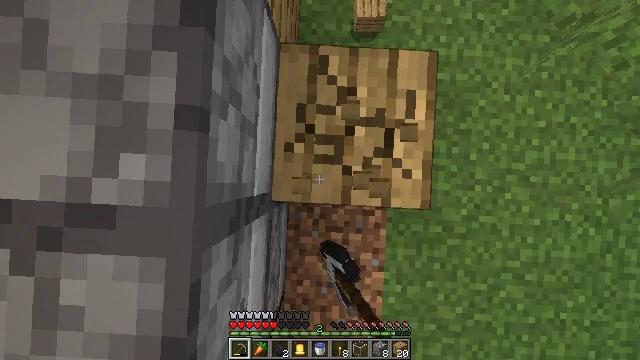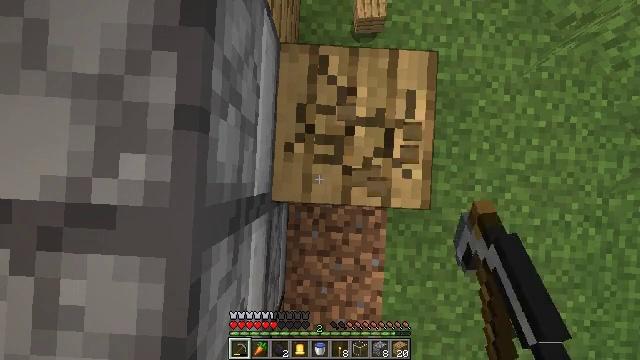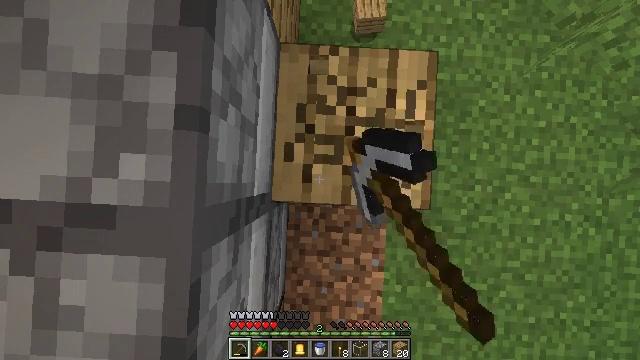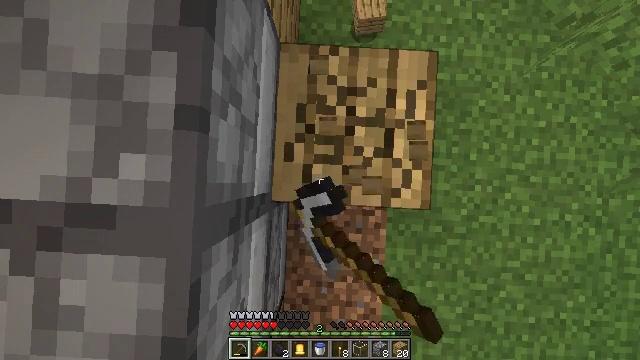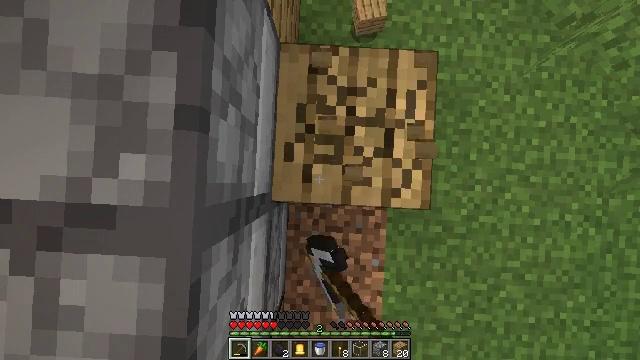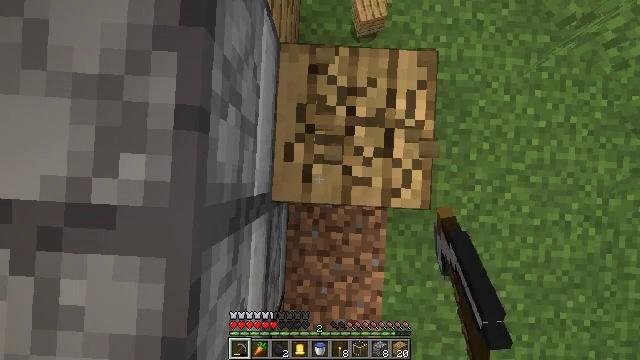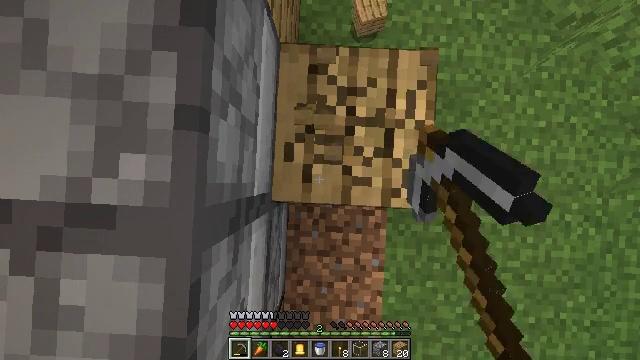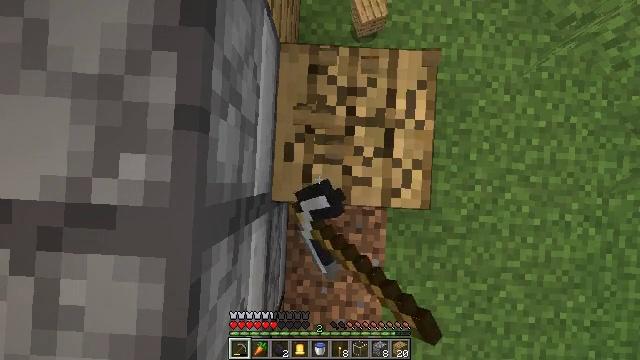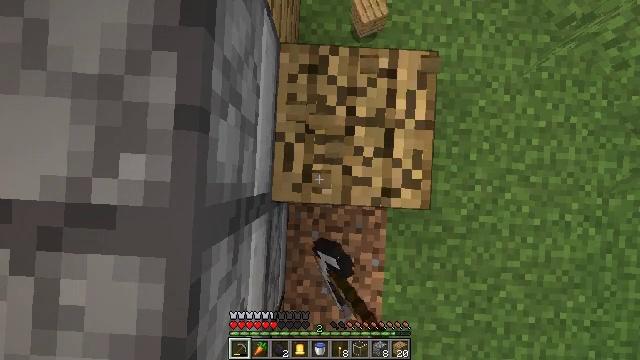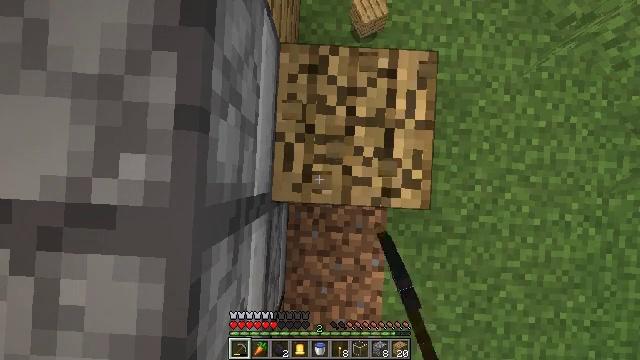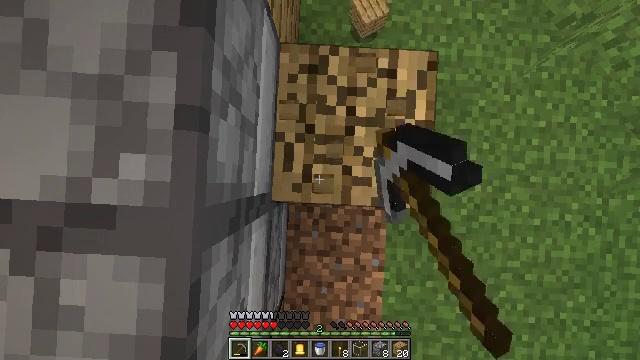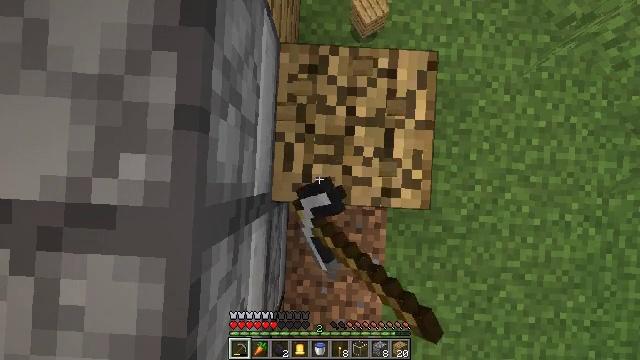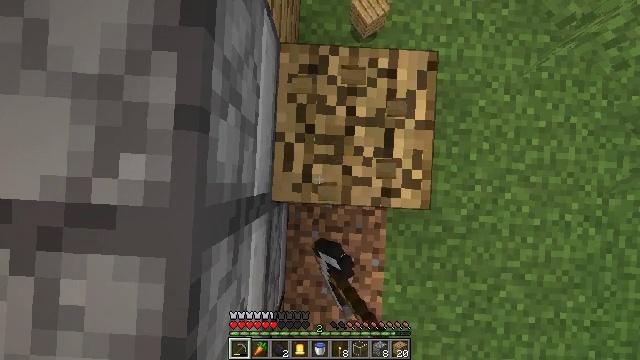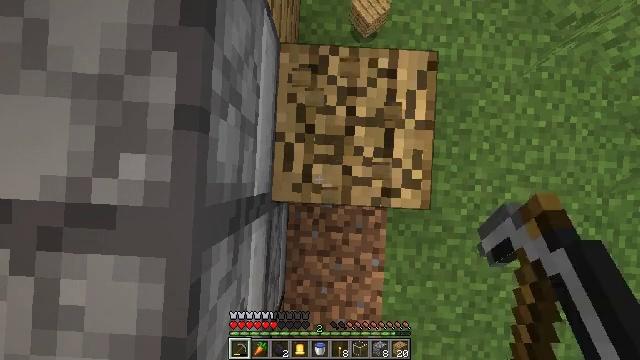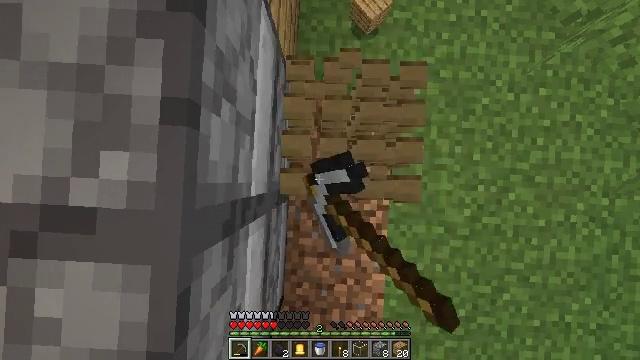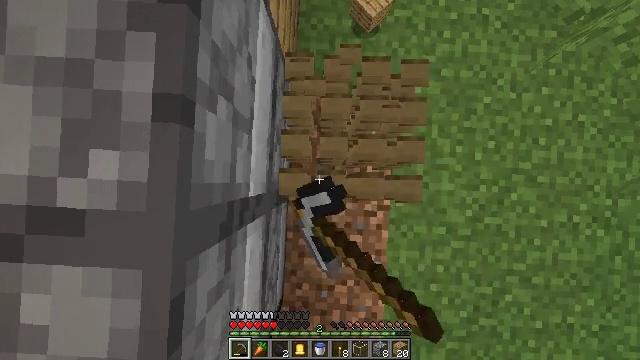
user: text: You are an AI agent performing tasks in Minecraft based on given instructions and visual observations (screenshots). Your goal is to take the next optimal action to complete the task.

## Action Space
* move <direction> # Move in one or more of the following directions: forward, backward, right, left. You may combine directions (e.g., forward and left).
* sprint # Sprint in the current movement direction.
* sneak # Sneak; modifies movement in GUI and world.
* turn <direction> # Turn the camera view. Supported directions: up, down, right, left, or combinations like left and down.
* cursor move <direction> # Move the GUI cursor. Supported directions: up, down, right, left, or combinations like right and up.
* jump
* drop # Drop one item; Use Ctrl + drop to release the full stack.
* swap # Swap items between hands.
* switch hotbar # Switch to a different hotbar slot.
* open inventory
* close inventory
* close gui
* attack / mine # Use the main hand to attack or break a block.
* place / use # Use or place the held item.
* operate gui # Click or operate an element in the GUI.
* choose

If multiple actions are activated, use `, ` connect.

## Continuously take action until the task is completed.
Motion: motion action
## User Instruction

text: Collect the oak planks from the structure.
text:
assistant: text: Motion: attack / mine
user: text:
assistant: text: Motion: attack / mine
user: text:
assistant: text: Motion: attack / mine
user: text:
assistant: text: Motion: attack / mine
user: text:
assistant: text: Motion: attack / mine
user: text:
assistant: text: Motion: attack / mine
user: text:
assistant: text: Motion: attack / mine
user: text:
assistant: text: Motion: attack / mine
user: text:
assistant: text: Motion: attack / mine
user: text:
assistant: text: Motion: attack / mine
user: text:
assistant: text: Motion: attack / mine
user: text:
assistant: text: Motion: attack / mine
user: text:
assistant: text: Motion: attack / mine
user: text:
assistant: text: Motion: attack / mine
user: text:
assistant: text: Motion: attack / mine
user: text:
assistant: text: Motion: attack / mine
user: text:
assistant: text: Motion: attack / mine
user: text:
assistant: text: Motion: attack / mine
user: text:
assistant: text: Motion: attack / mine
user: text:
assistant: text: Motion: attack / mine